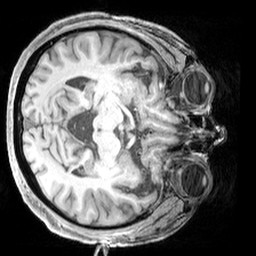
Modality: T1w
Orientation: axial
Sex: male
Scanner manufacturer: siemens
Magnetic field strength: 3 T
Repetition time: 2.3 s
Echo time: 0.00226 s